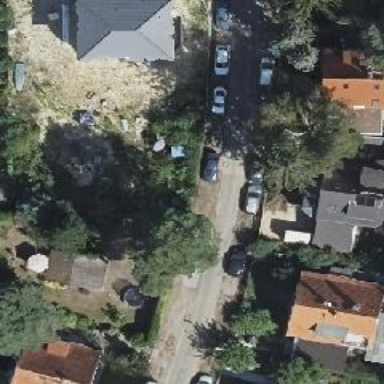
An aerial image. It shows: Residential road.